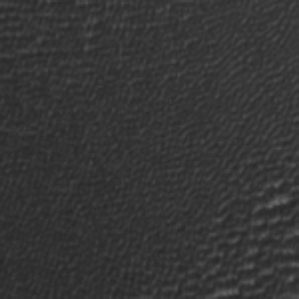
Label: frost